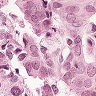
Metastatic tissue present: yes